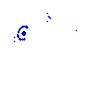
Particle: kaon